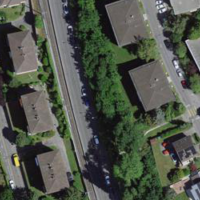
EUNIS habitat code: 55
Species observed at this site:
Allium ursinum